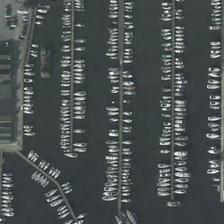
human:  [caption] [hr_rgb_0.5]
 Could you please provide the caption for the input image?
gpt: many boats are orderly in a port .

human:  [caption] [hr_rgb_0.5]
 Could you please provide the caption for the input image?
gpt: many boats are orderly in a port .

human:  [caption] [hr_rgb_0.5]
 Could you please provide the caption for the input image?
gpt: there are many places to a relatively large port .

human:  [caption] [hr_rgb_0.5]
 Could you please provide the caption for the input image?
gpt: the lake is green above a lot of ship .

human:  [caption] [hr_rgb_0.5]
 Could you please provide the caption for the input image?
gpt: there are many places to a relatively large port .